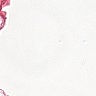
Metastatic tissue present: no